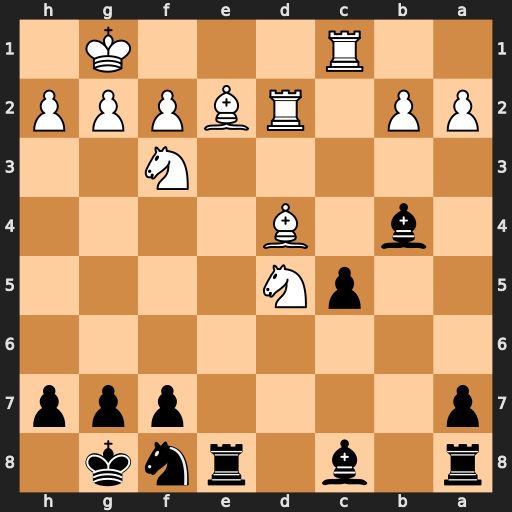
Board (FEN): r1b1rnk1/p4ppp/8/2pN4/1b1B4/5N2/PP1RBPPP/2R3K1
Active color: b
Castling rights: -
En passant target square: -
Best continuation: Bxd2 Nxd2 cxd4